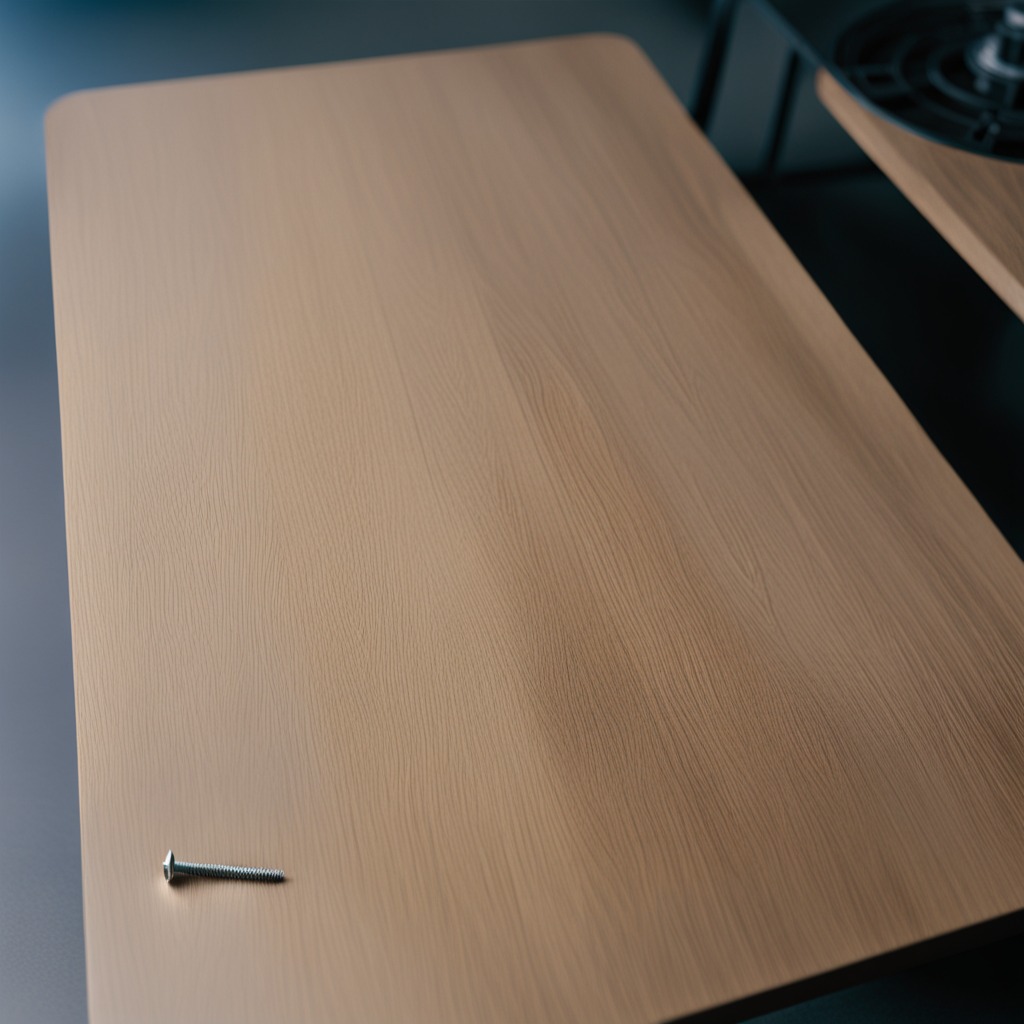
A metal screw is lying on the table.